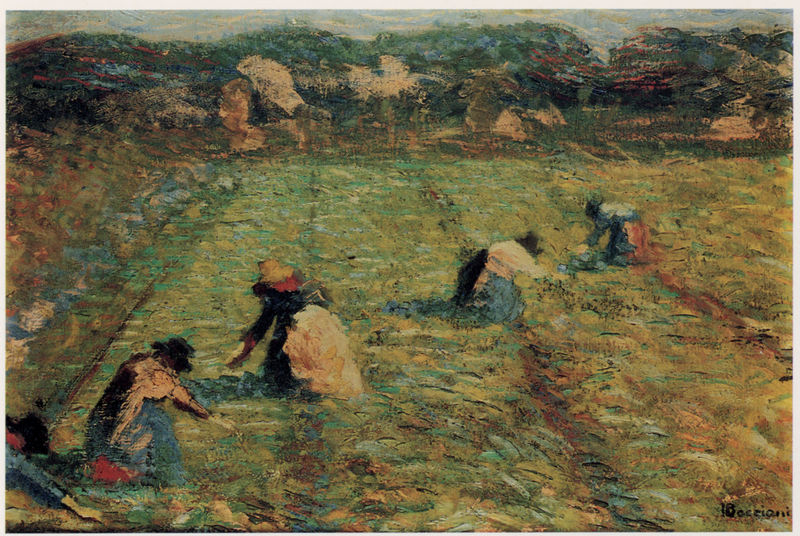
Titel: Contadini al lavoro
Künstler: Umberto Boccioni
Standort: Lugano
Institution: Museo Civico di Belle Arti
Schlagwörter: baum, blau, blätter, dunkel, gemälde, himmel, laub, mann, weiß, wolken, bäume, fluss, frauen, gelb, grün, impressionismus, landschaft, menschen, ocker, braun, bunt, frankreich, frau, hut, hüte, kleid, kleider, licht, orange, schwarz, gras, haus, rot, tuch, malerei, rock, fünf, niederlande, feld, felder, hügel, natur, sonne, gold, gebeugt, wald, arbeit, bauern, garten, pflücken, schürze, man, röcke, pointilismus, acker, arbeiten, bäuerin, bäuerinnen, ernte, feldarbeit, furchen, schürzen, berge, farben, landschaftsmalerei, van gogh, figuren, impressionistisch, monet, bücken, flecken, gedeckt, salat, gemüsegarten, gerste, gebückt, schemen, sklaven, vincent, ernten, sähen, boccioni, hit, belgien, abreit, bocciani, feldarbeitinnen, felrain, gemüseernte, pfücken, tfeld, unschrff, farmarbeit